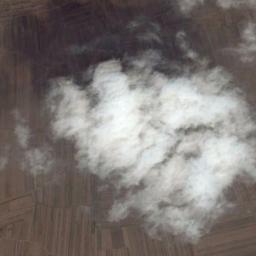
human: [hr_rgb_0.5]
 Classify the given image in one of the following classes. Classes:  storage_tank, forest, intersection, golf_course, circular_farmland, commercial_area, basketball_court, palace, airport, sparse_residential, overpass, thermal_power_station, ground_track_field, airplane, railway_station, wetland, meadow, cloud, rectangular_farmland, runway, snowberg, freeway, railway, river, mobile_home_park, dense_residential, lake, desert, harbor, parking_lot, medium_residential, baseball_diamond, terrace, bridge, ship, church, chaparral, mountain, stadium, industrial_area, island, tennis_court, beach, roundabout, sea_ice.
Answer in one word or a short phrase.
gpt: cloud